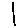
Label: line